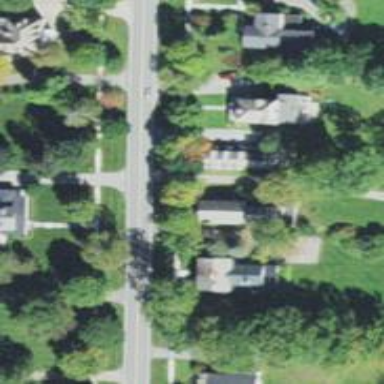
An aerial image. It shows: Neighbourhood with historic district.